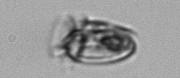
Label: Dinophysis_acuminata